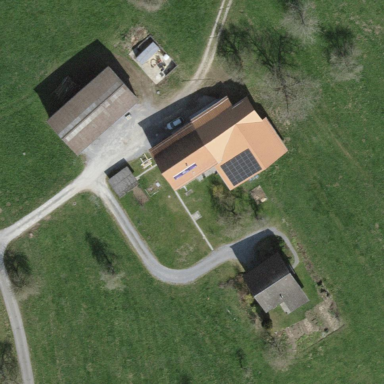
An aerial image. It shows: Farmyard area.